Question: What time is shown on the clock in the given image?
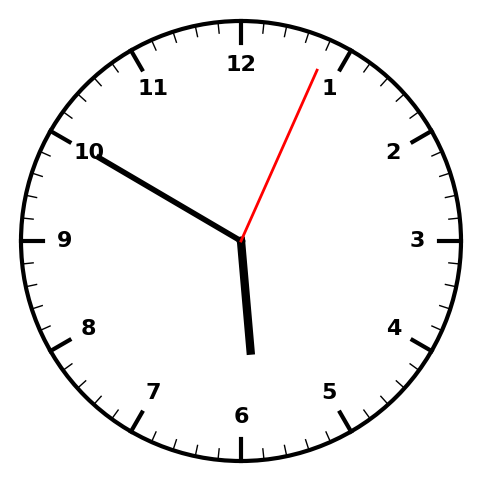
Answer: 05:50:04